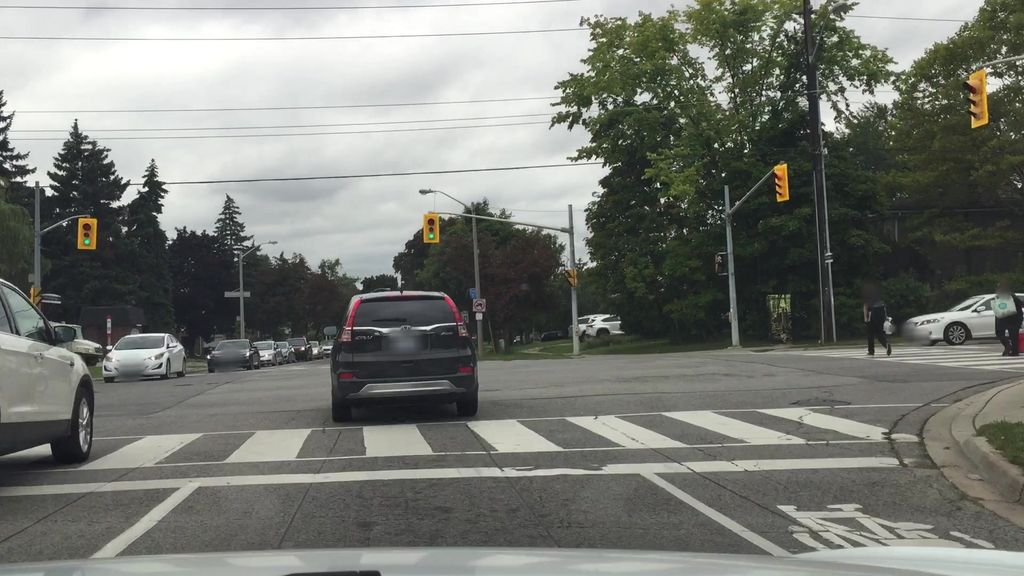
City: toronto